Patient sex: M
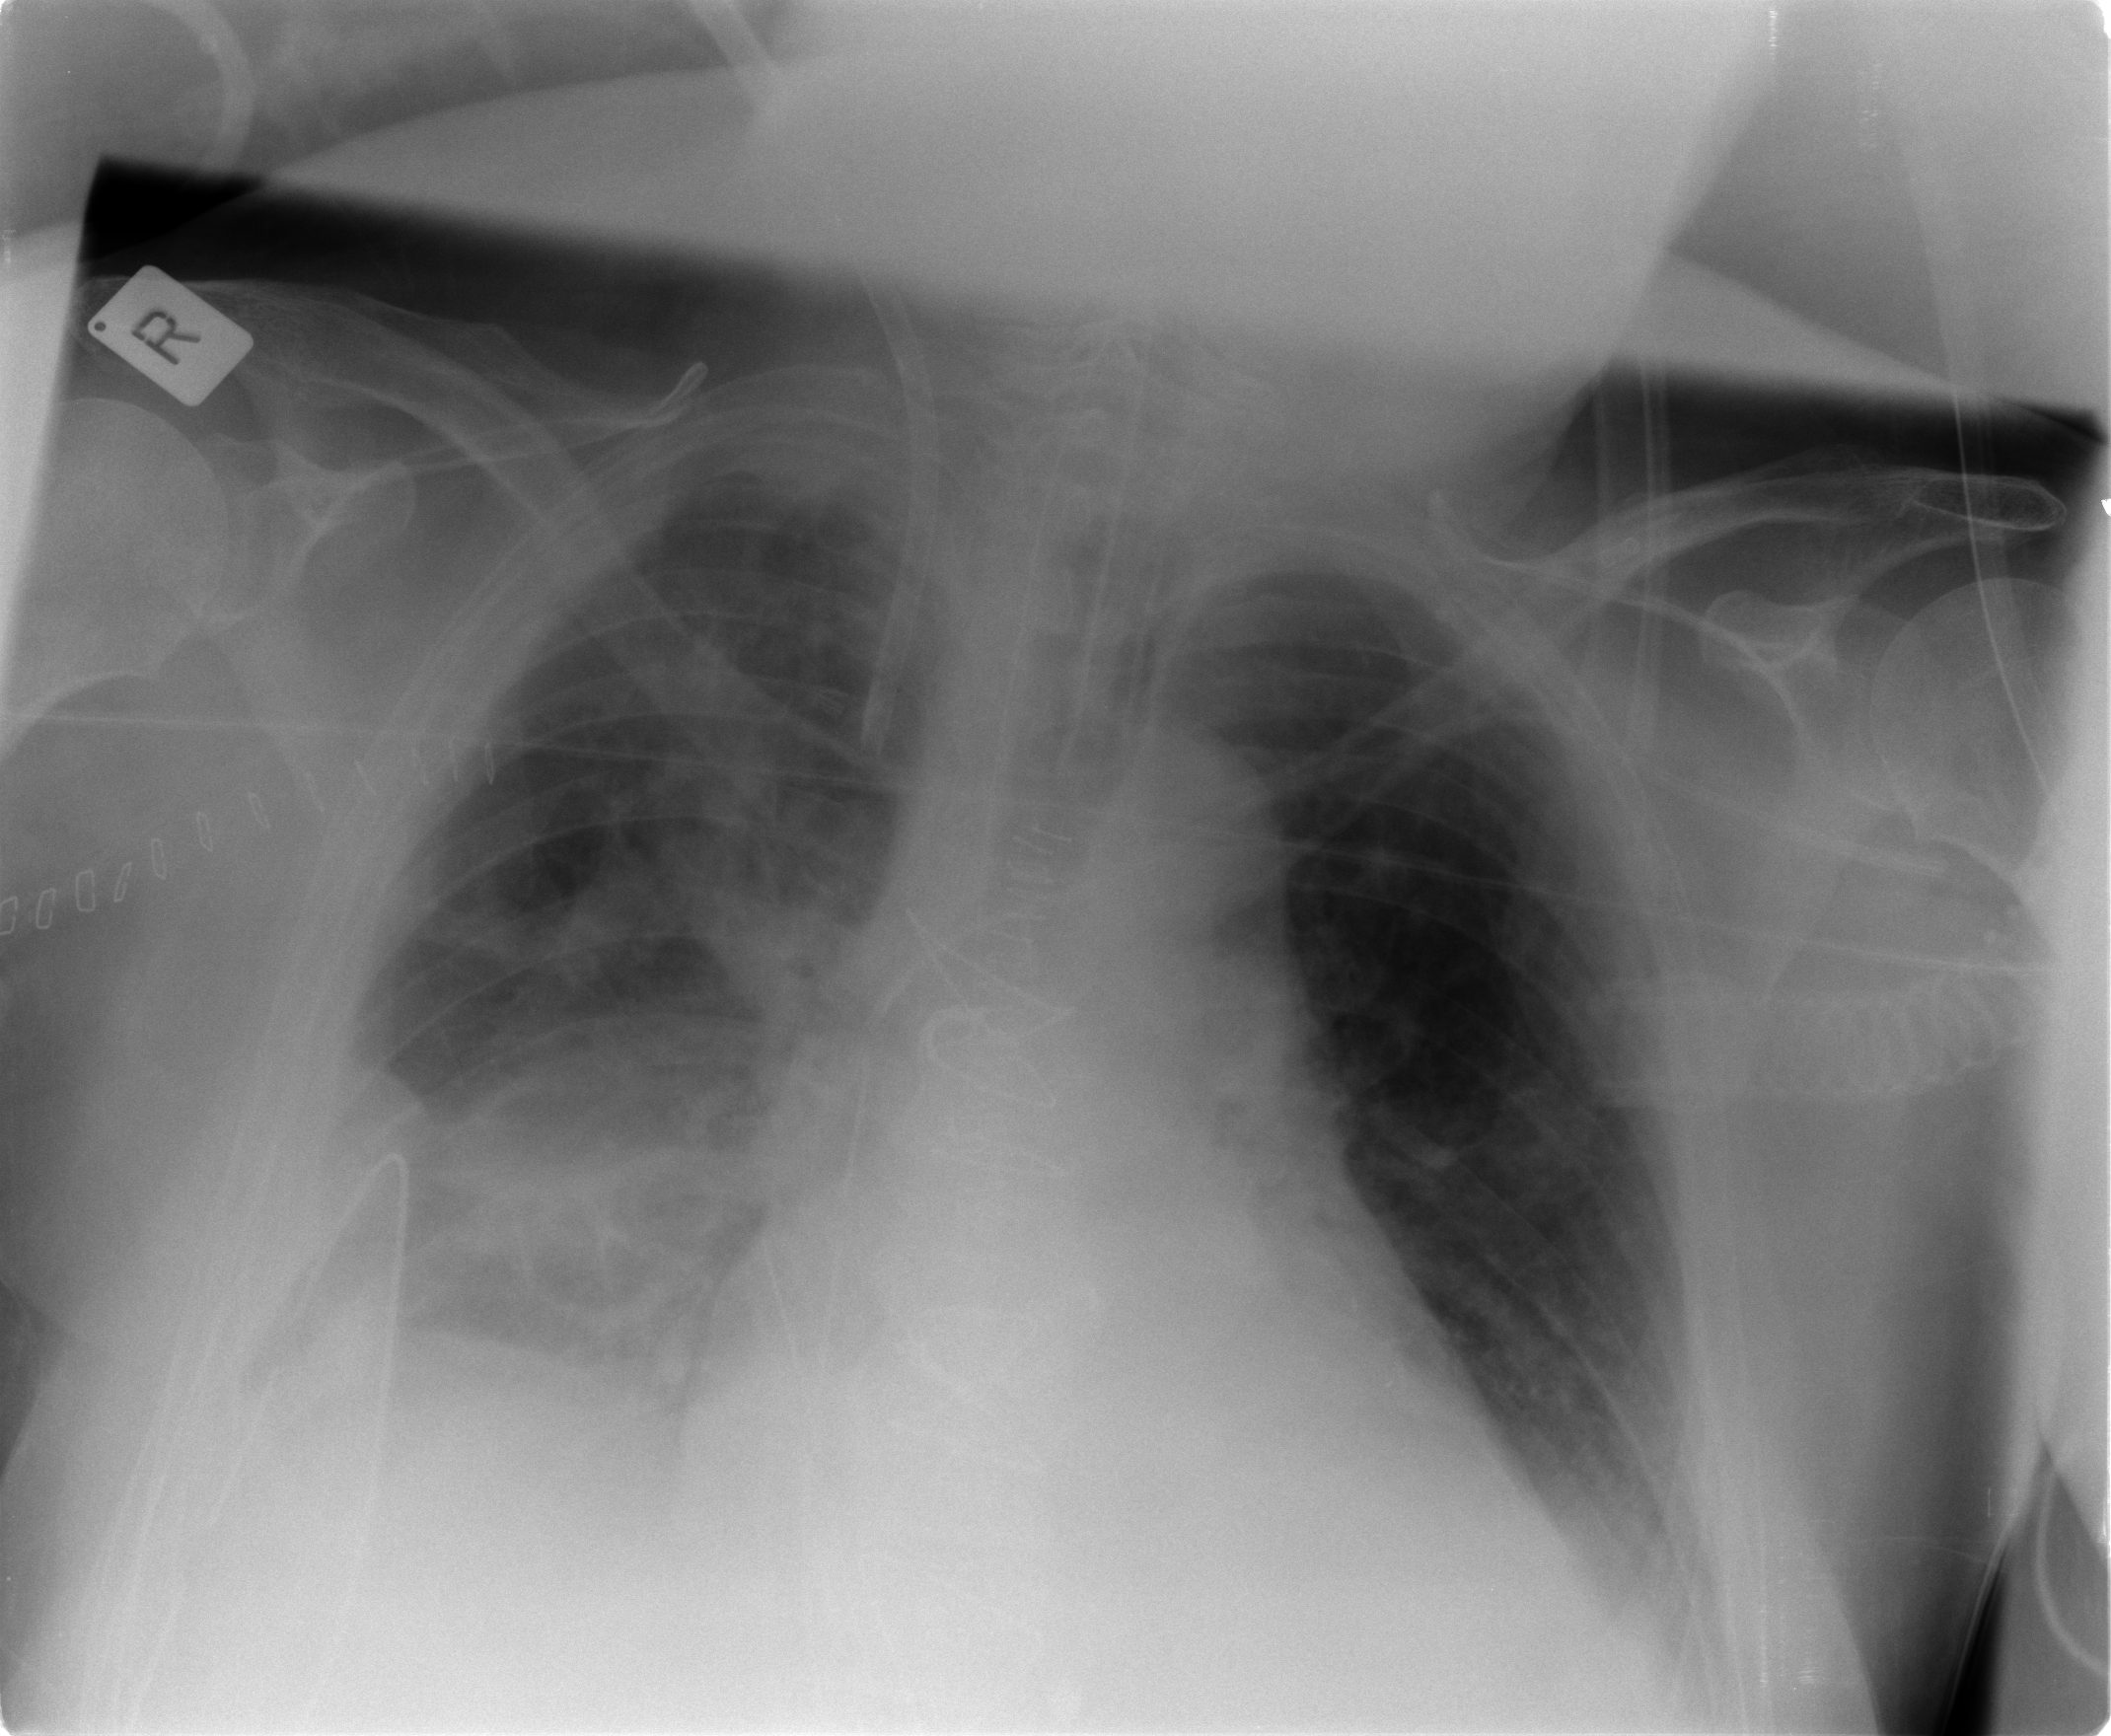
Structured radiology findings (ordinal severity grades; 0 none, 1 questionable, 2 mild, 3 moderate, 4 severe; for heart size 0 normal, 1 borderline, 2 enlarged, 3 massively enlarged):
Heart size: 2
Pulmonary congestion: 2
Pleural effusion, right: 2
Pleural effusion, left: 1
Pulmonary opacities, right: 2
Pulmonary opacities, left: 0
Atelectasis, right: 3
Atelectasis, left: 1